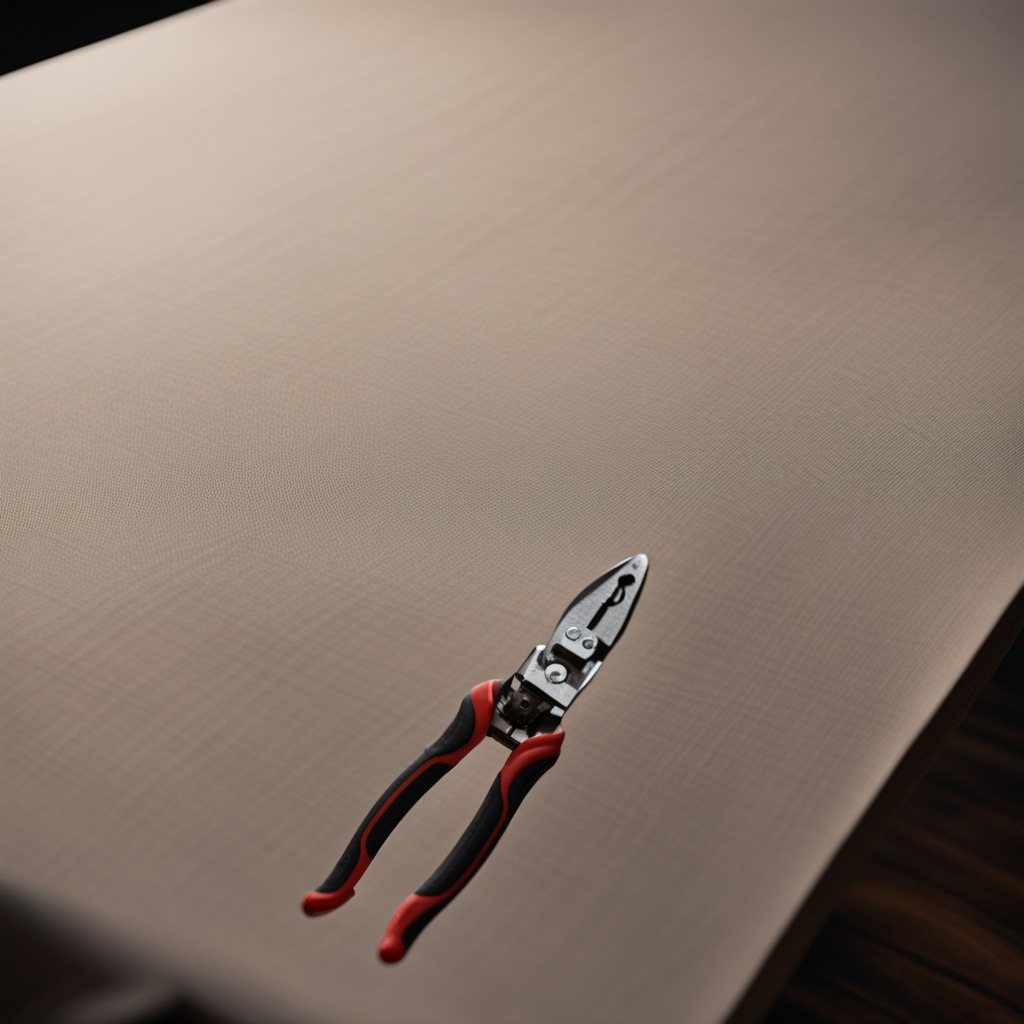
A plier is lying on the wooden table.